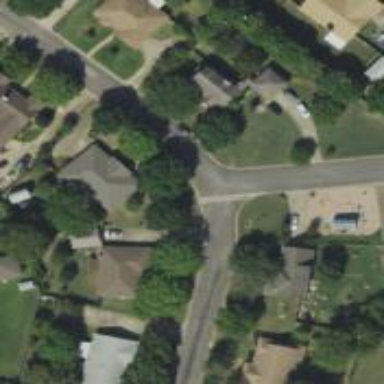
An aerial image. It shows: Residential road.